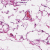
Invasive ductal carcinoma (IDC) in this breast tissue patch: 0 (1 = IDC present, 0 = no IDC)